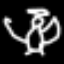
Label: angel